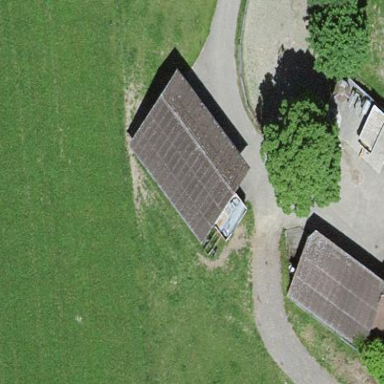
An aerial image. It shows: Garage.